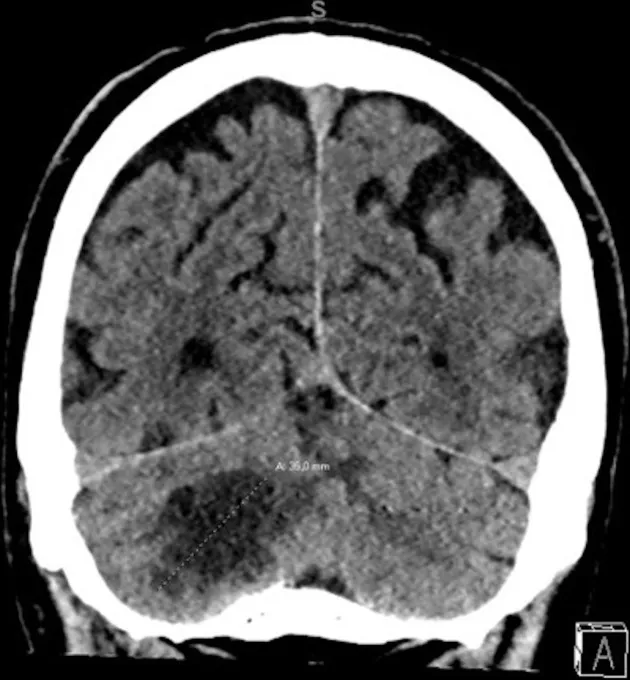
Coronal view of brain CT imaging demonstrating a solitary, partially necrotic lesion in the right cerebellar hemisphere. The maximum diameter of the cerebellar lesion measured 35.0 mm.
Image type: radiology (ct)